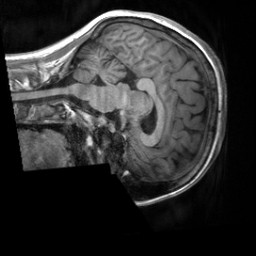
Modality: T1w
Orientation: sagittal
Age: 20
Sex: female
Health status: healthy
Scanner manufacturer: siemens
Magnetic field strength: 3 T
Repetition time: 2 s
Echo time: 0.00232 s